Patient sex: M
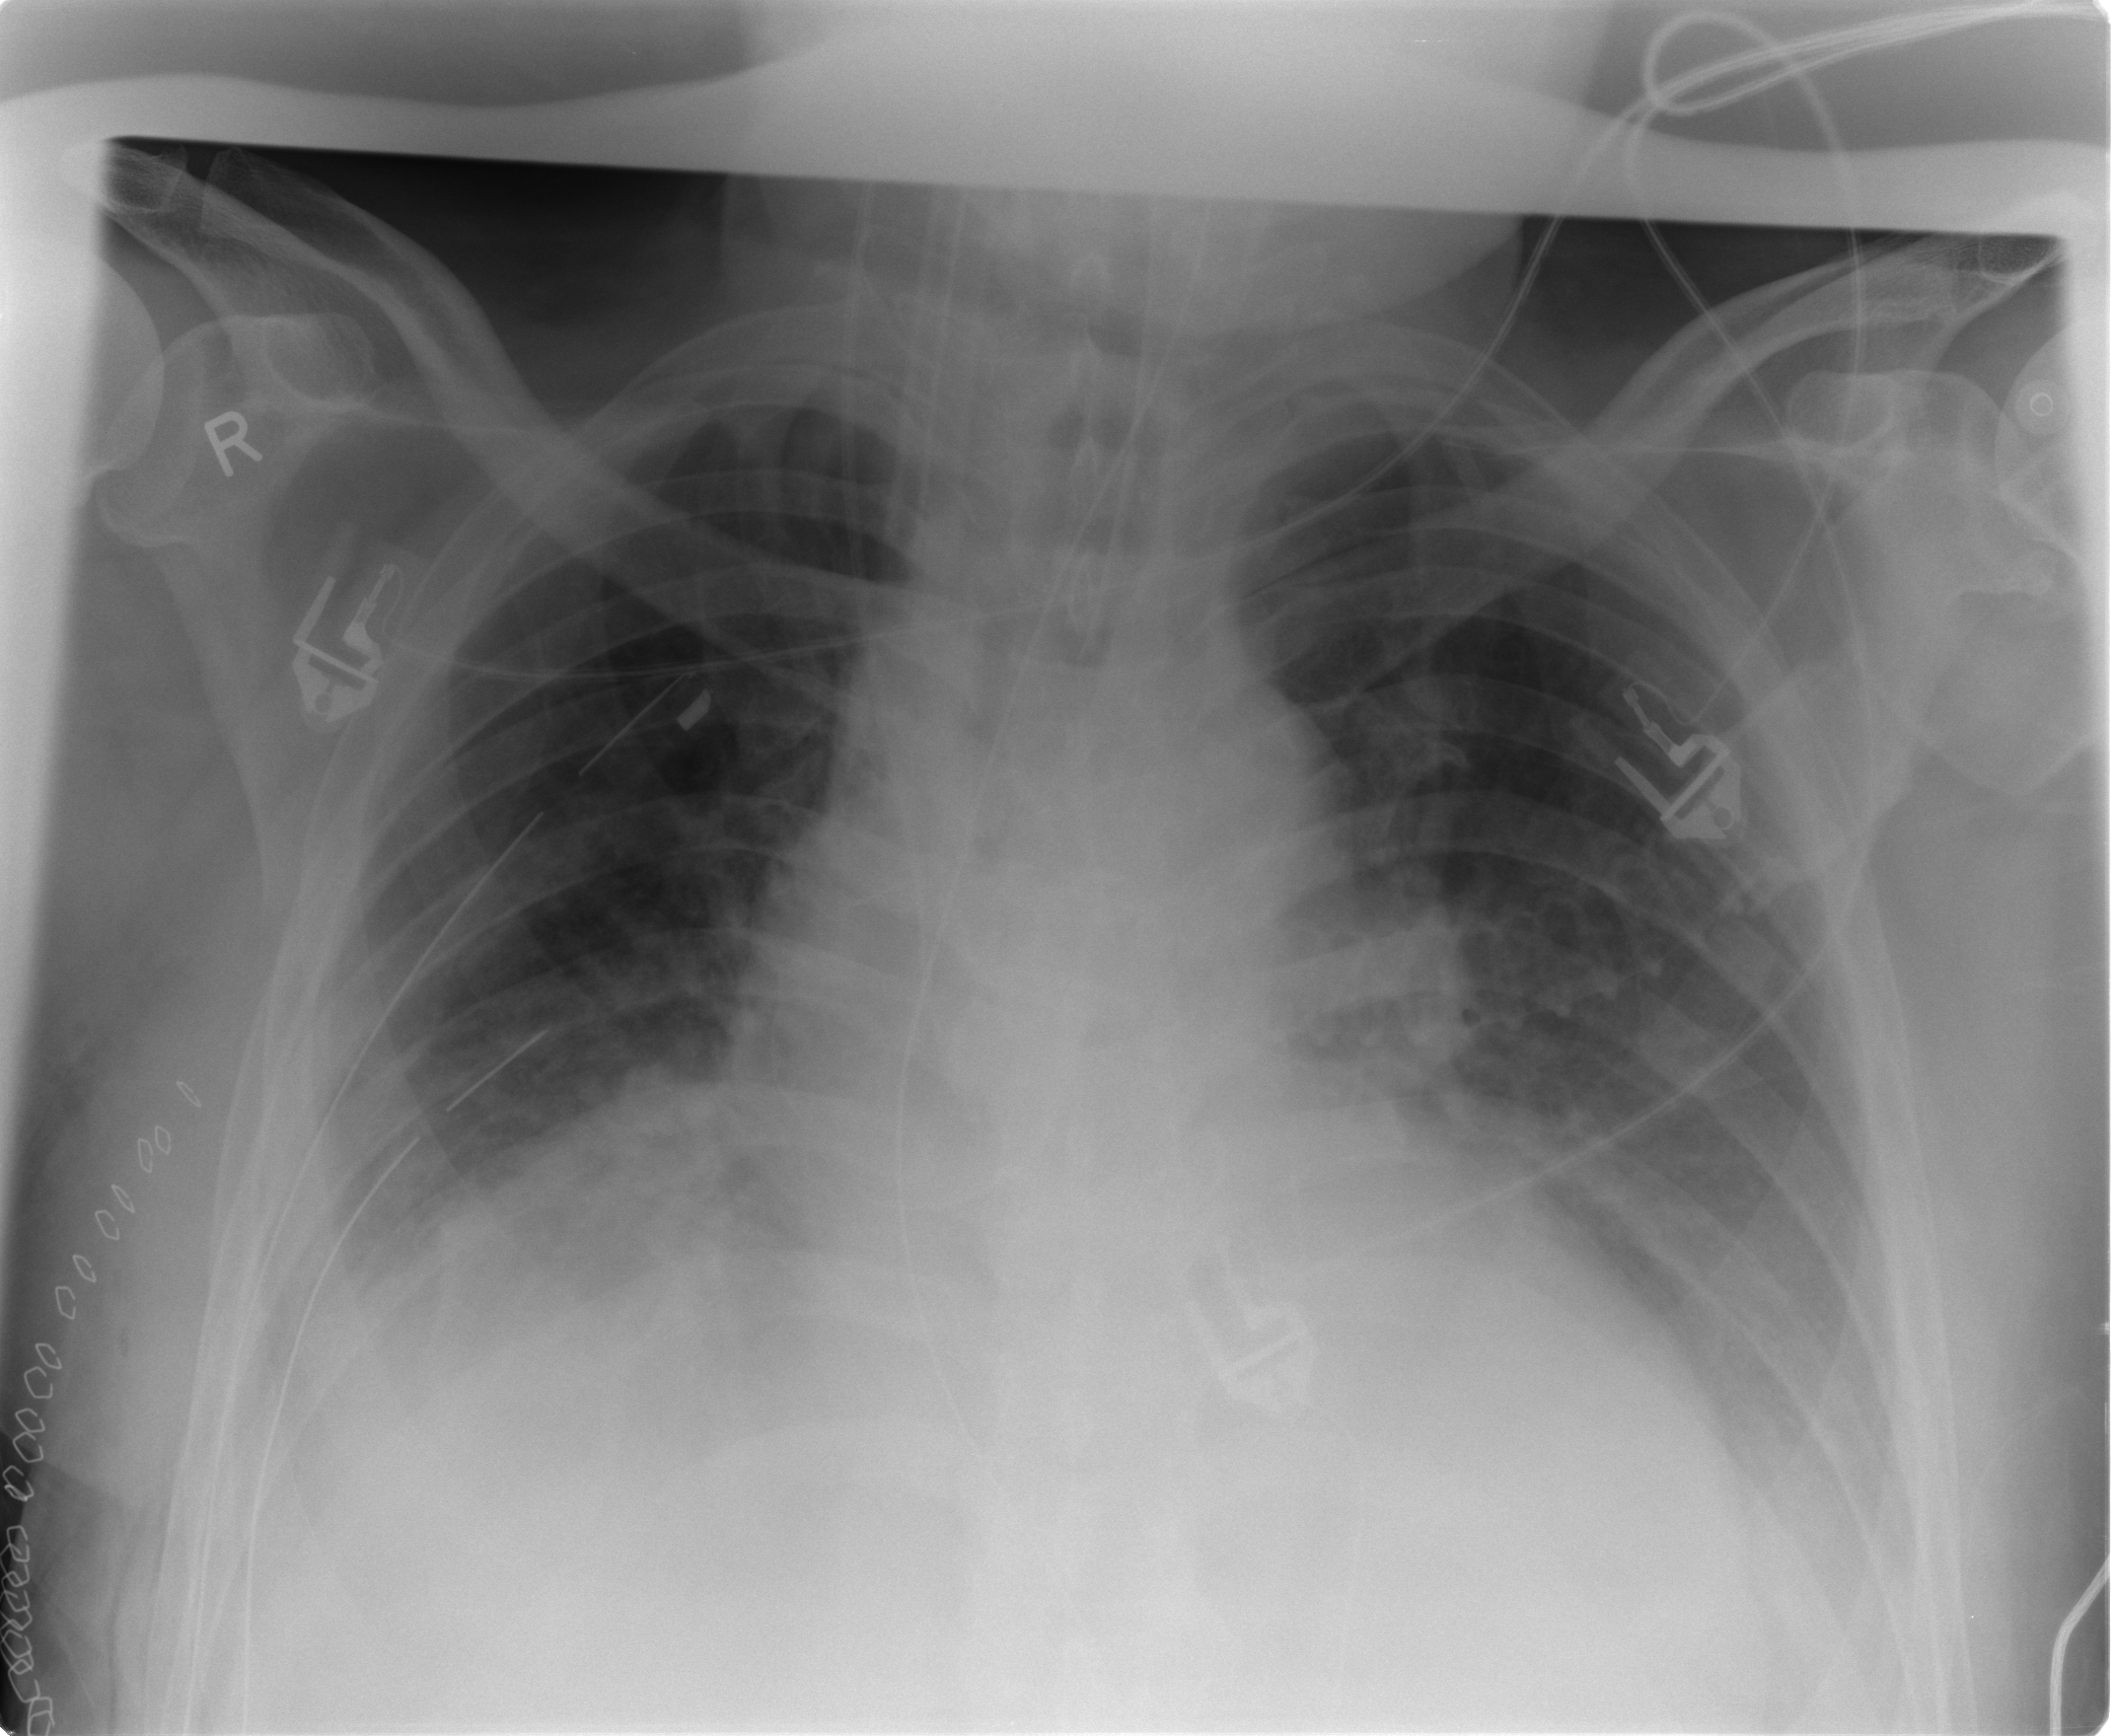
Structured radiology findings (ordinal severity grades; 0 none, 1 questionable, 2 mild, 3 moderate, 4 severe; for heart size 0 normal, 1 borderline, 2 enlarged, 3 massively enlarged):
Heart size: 2
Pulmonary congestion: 2
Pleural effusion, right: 2
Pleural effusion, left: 2
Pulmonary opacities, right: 2
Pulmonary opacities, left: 0
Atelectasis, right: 2
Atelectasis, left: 2